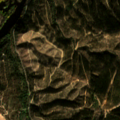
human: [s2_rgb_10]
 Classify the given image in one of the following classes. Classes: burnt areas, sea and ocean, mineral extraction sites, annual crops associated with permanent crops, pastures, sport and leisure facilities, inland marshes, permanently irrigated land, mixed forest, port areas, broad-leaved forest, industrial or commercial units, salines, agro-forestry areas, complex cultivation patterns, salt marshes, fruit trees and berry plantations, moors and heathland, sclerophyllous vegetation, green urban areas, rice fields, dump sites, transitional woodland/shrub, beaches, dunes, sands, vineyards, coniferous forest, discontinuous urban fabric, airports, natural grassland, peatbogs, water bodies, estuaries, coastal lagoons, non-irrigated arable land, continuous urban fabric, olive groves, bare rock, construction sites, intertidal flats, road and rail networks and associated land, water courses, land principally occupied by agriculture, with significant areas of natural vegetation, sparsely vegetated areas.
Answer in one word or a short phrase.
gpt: permanently irrigated land, fruit trees and berry plantations, land principally occupied by agriculture, with significant areas of natural vegetation, broad-leaved forest, transitional woodland/shrub, water courses